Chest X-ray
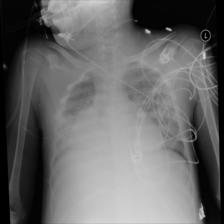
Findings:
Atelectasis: negative
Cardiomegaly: negative
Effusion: negative
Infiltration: negative
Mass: negative
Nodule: negative
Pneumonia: negative
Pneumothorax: negative
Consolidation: negative
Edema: negative
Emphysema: negative
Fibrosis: negative
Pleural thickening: negative
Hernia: negative